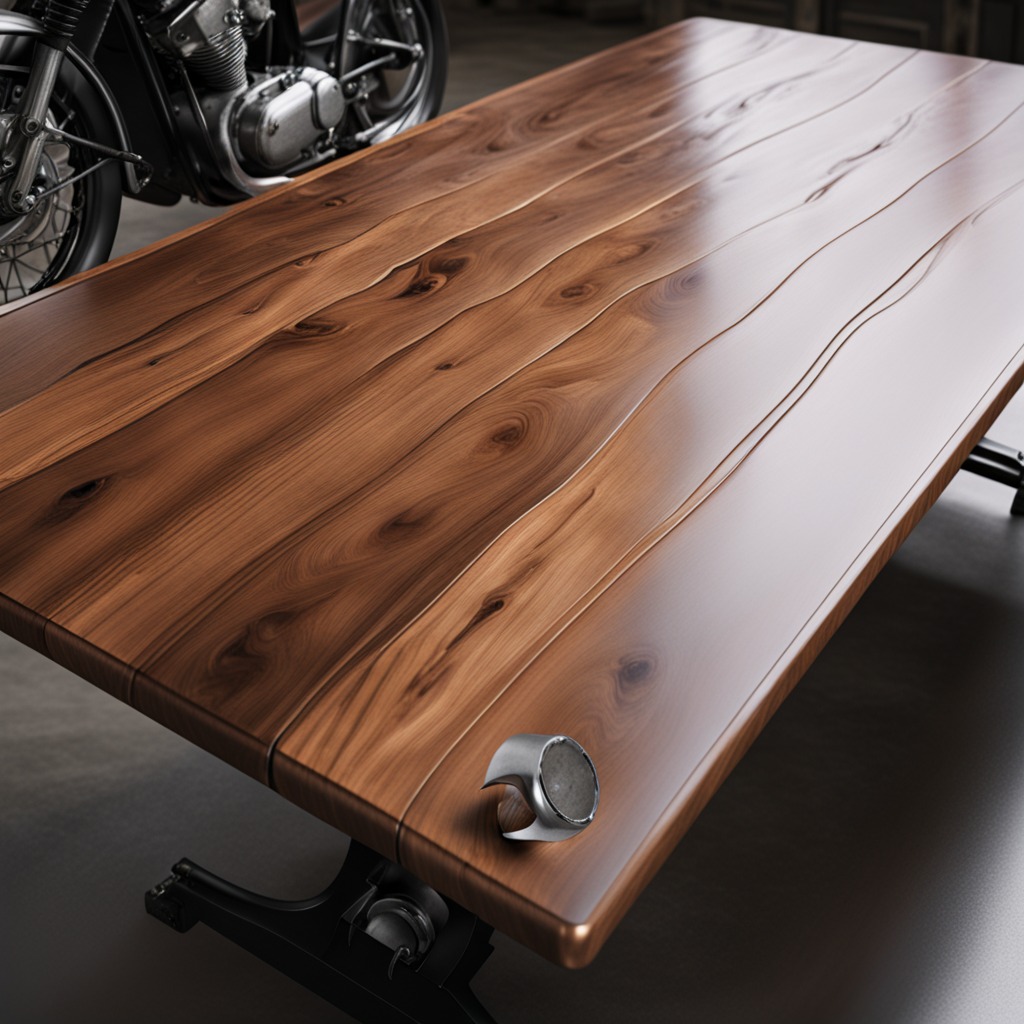
A metal nut is lying on an oil-spilled wooden table in a vintage motorcycle garage.